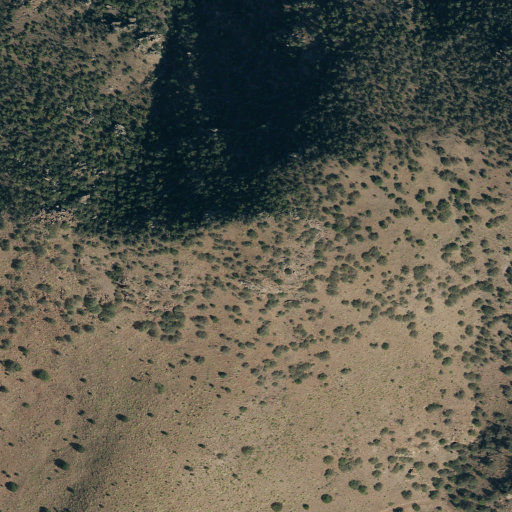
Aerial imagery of mountain in Texas named Limpia Mountain containing evergreen forest, grassland, shrub, and deciduous forest